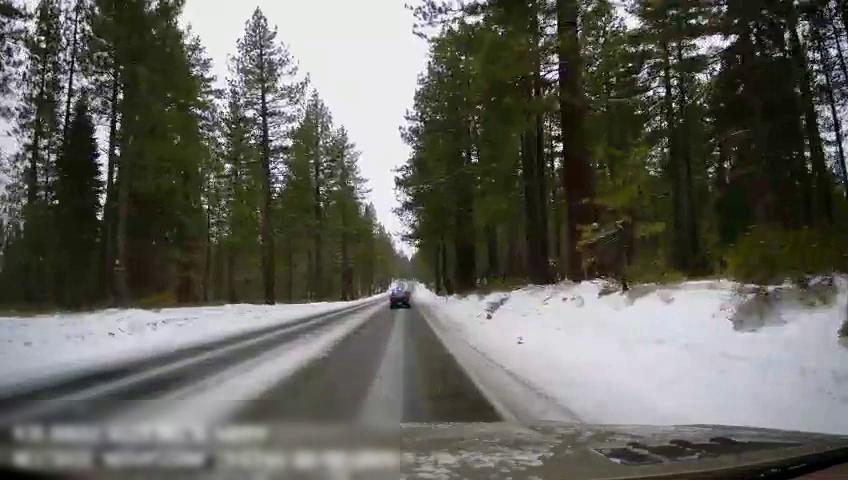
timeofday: Day
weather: Snowy
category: Drivable Space
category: Vehicles | Car
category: Lanes | Current Lane